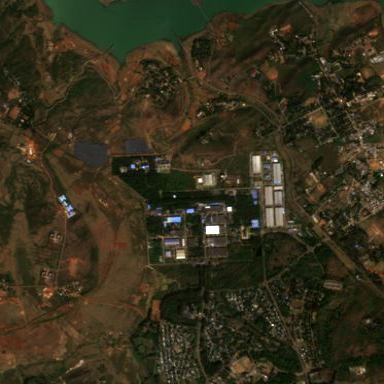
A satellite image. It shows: Industrial area specializing in aerospace activities.